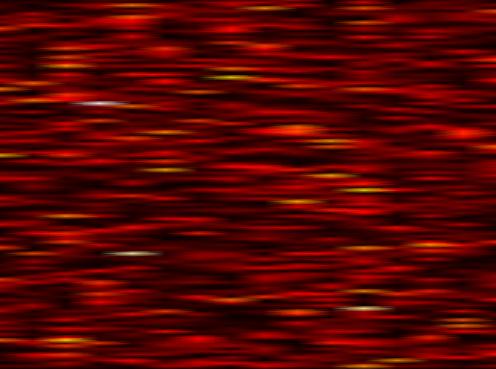
Label: WOLA